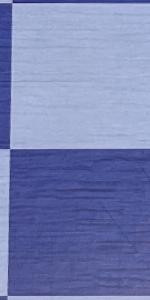
Label: Empty